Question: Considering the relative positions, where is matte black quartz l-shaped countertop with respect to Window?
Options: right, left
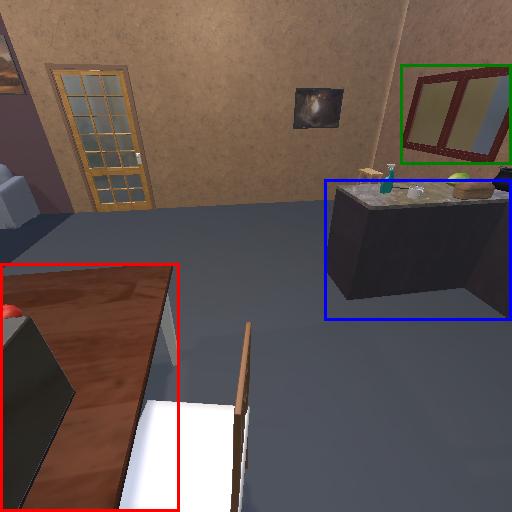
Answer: right